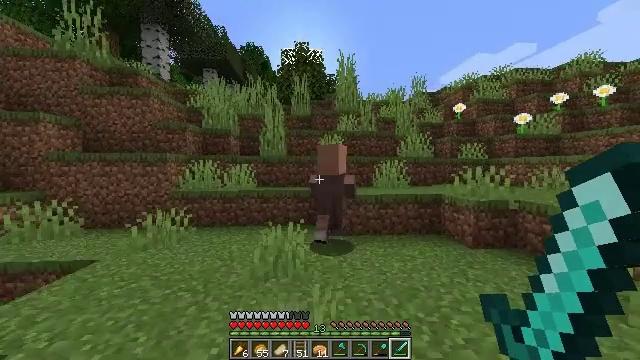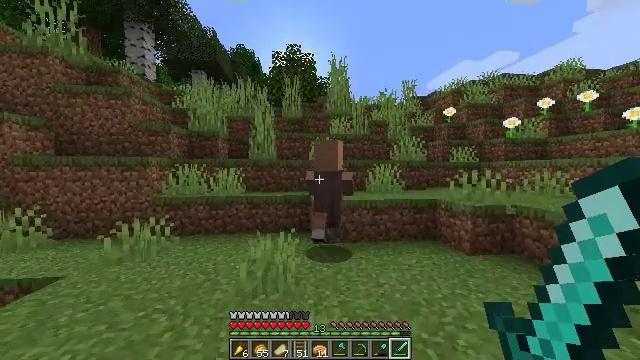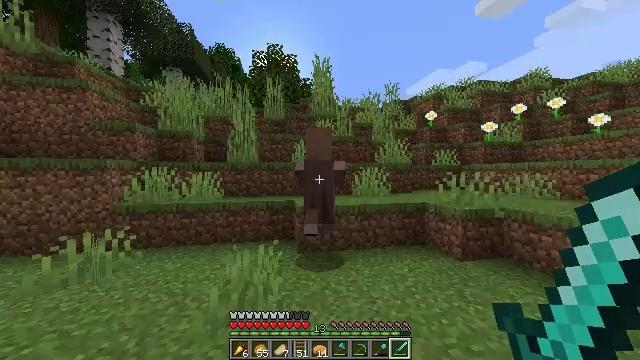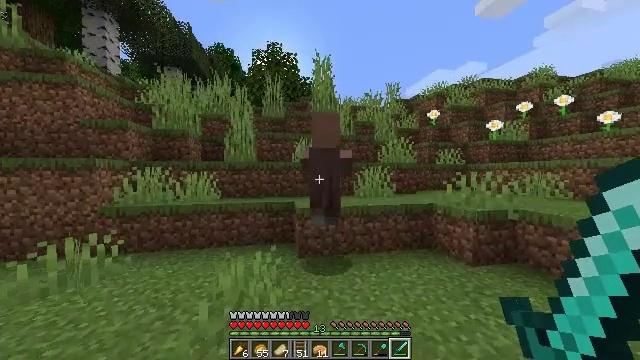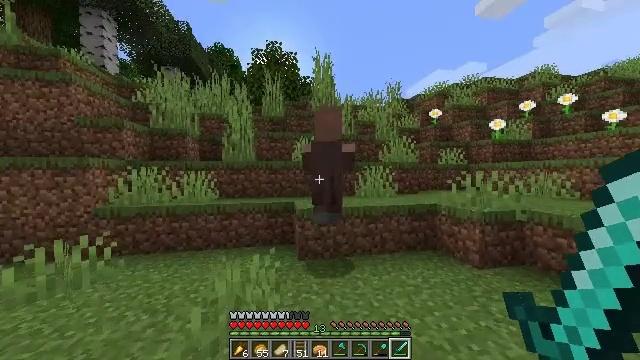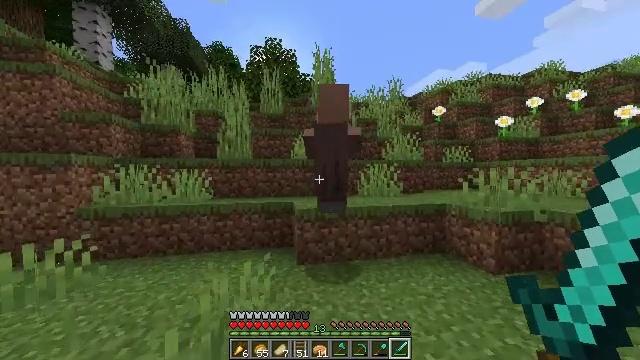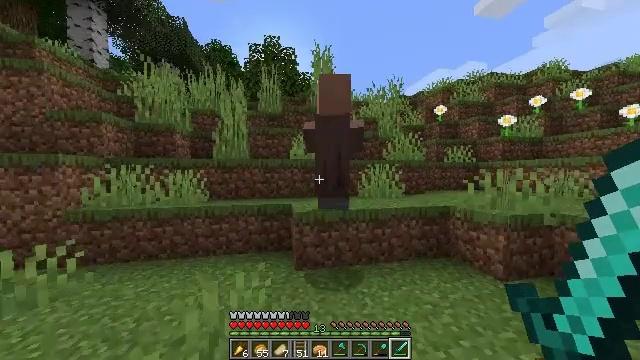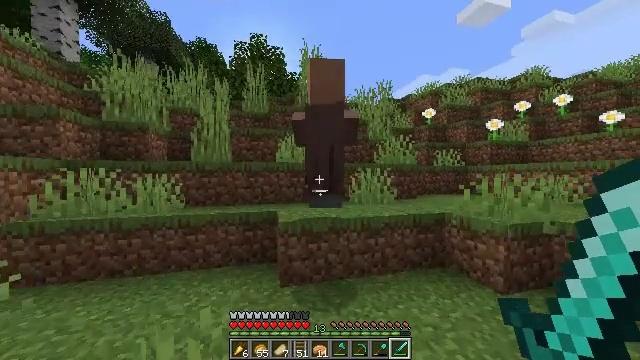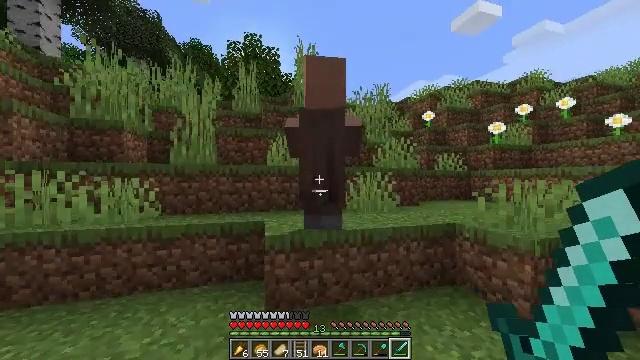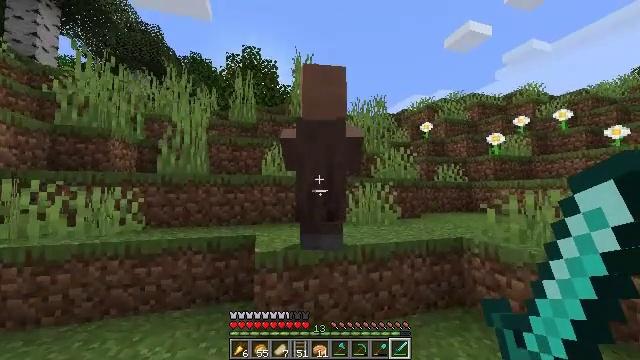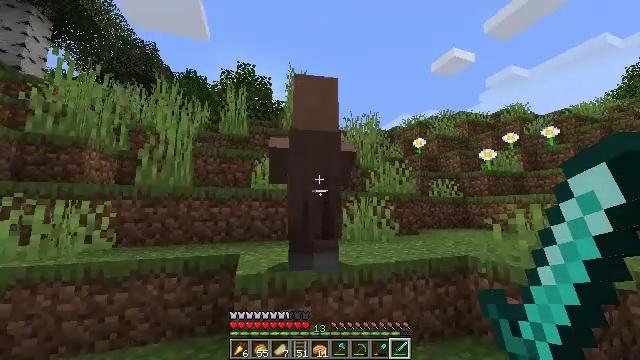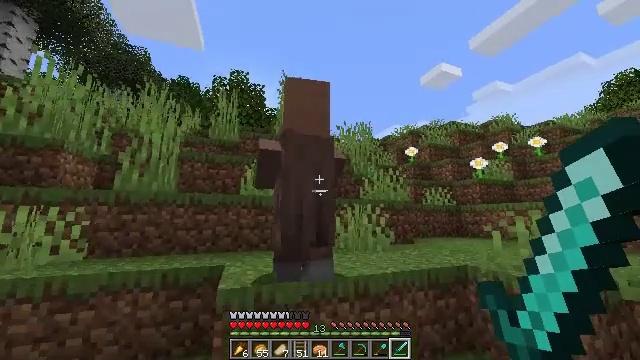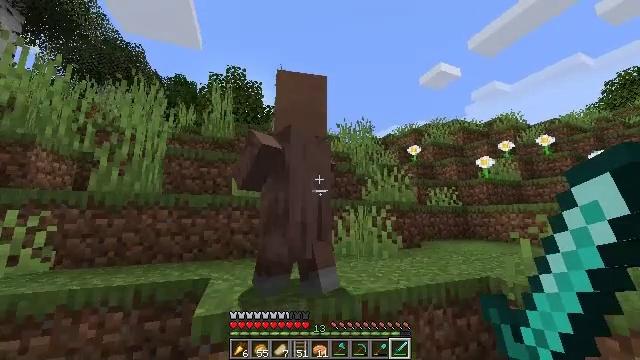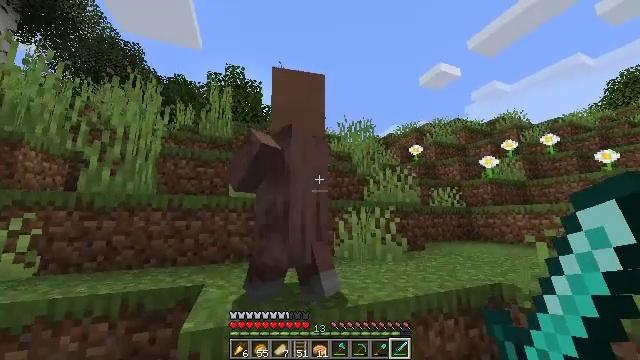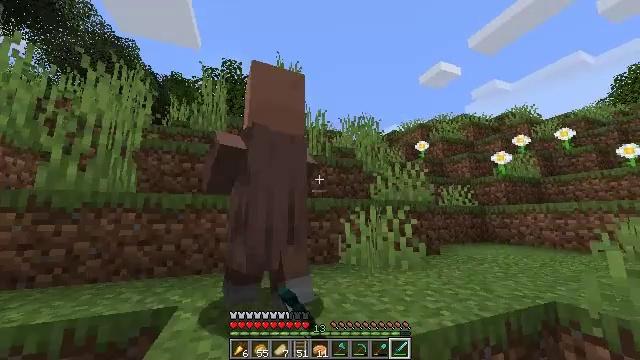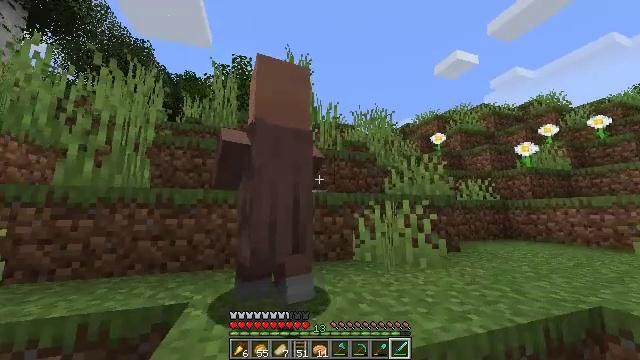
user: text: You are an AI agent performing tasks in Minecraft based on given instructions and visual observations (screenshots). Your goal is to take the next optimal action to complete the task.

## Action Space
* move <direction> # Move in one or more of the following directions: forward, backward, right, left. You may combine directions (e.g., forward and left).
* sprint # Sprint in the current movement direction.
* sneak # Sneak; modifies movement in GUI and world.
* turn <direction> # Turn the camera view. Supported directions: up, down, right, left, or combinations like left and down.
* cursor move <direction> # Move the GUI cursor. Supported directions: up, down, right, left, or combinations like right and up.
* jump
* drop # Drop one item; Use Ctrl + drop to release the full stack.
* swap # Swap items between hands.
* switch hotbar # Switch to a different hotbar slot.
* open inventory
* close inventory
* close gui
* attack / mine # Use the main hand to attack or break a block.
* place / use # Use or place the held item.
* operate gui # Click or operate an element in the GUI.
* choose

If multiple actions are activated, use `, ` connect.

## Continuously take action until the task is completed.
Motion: motion action
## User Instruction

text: Attack the villager.
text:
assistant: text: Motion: move forward, turn right
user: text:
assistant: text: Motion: move forward, sprint, turn right
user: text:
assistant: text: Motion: move forward, sprint
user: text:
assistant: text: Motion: move forward, sprint
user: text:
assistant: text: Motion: move forward
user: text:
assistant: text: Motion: move forward
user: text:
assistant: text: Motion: move forward, sprint, turn right
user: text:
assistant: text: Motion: move forward, sprint, turn right and up
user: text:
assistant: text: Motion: move forward, sprint, turn up
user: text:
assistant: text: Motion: move forward, turn right and up
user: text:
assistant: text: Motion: move forward, turn right and up
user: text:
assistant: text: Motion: move forward
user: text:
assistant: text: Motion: move forward, attack / mine
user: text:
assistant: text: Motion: move forward, attack / mine
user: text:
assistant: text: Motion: move forward, turn left and down, attack / mine
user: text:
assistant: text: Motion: move forward, turn left, attack / mine
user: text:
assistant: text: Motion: move forward
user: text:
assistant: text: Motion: jump